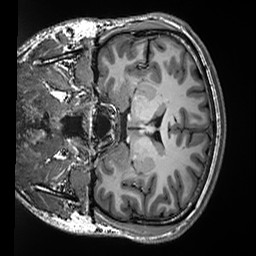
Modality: T1w
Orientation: coronal
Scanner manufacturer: siemens
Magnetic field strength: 3 T
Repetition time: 2.5 s
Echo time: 0.00299 s